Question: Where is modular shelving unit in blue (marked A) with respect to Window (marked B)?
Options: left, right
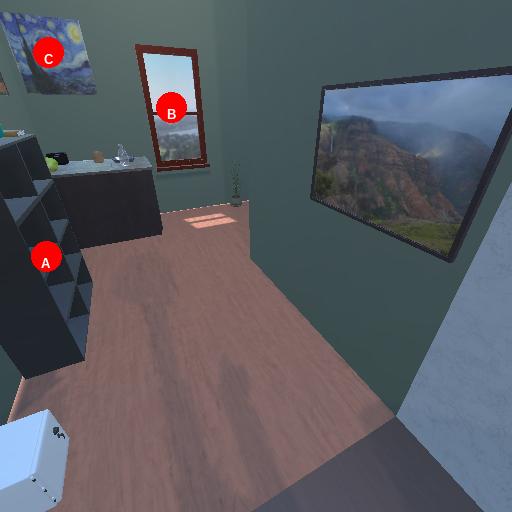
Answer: left